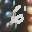
Label: 6